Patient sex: M
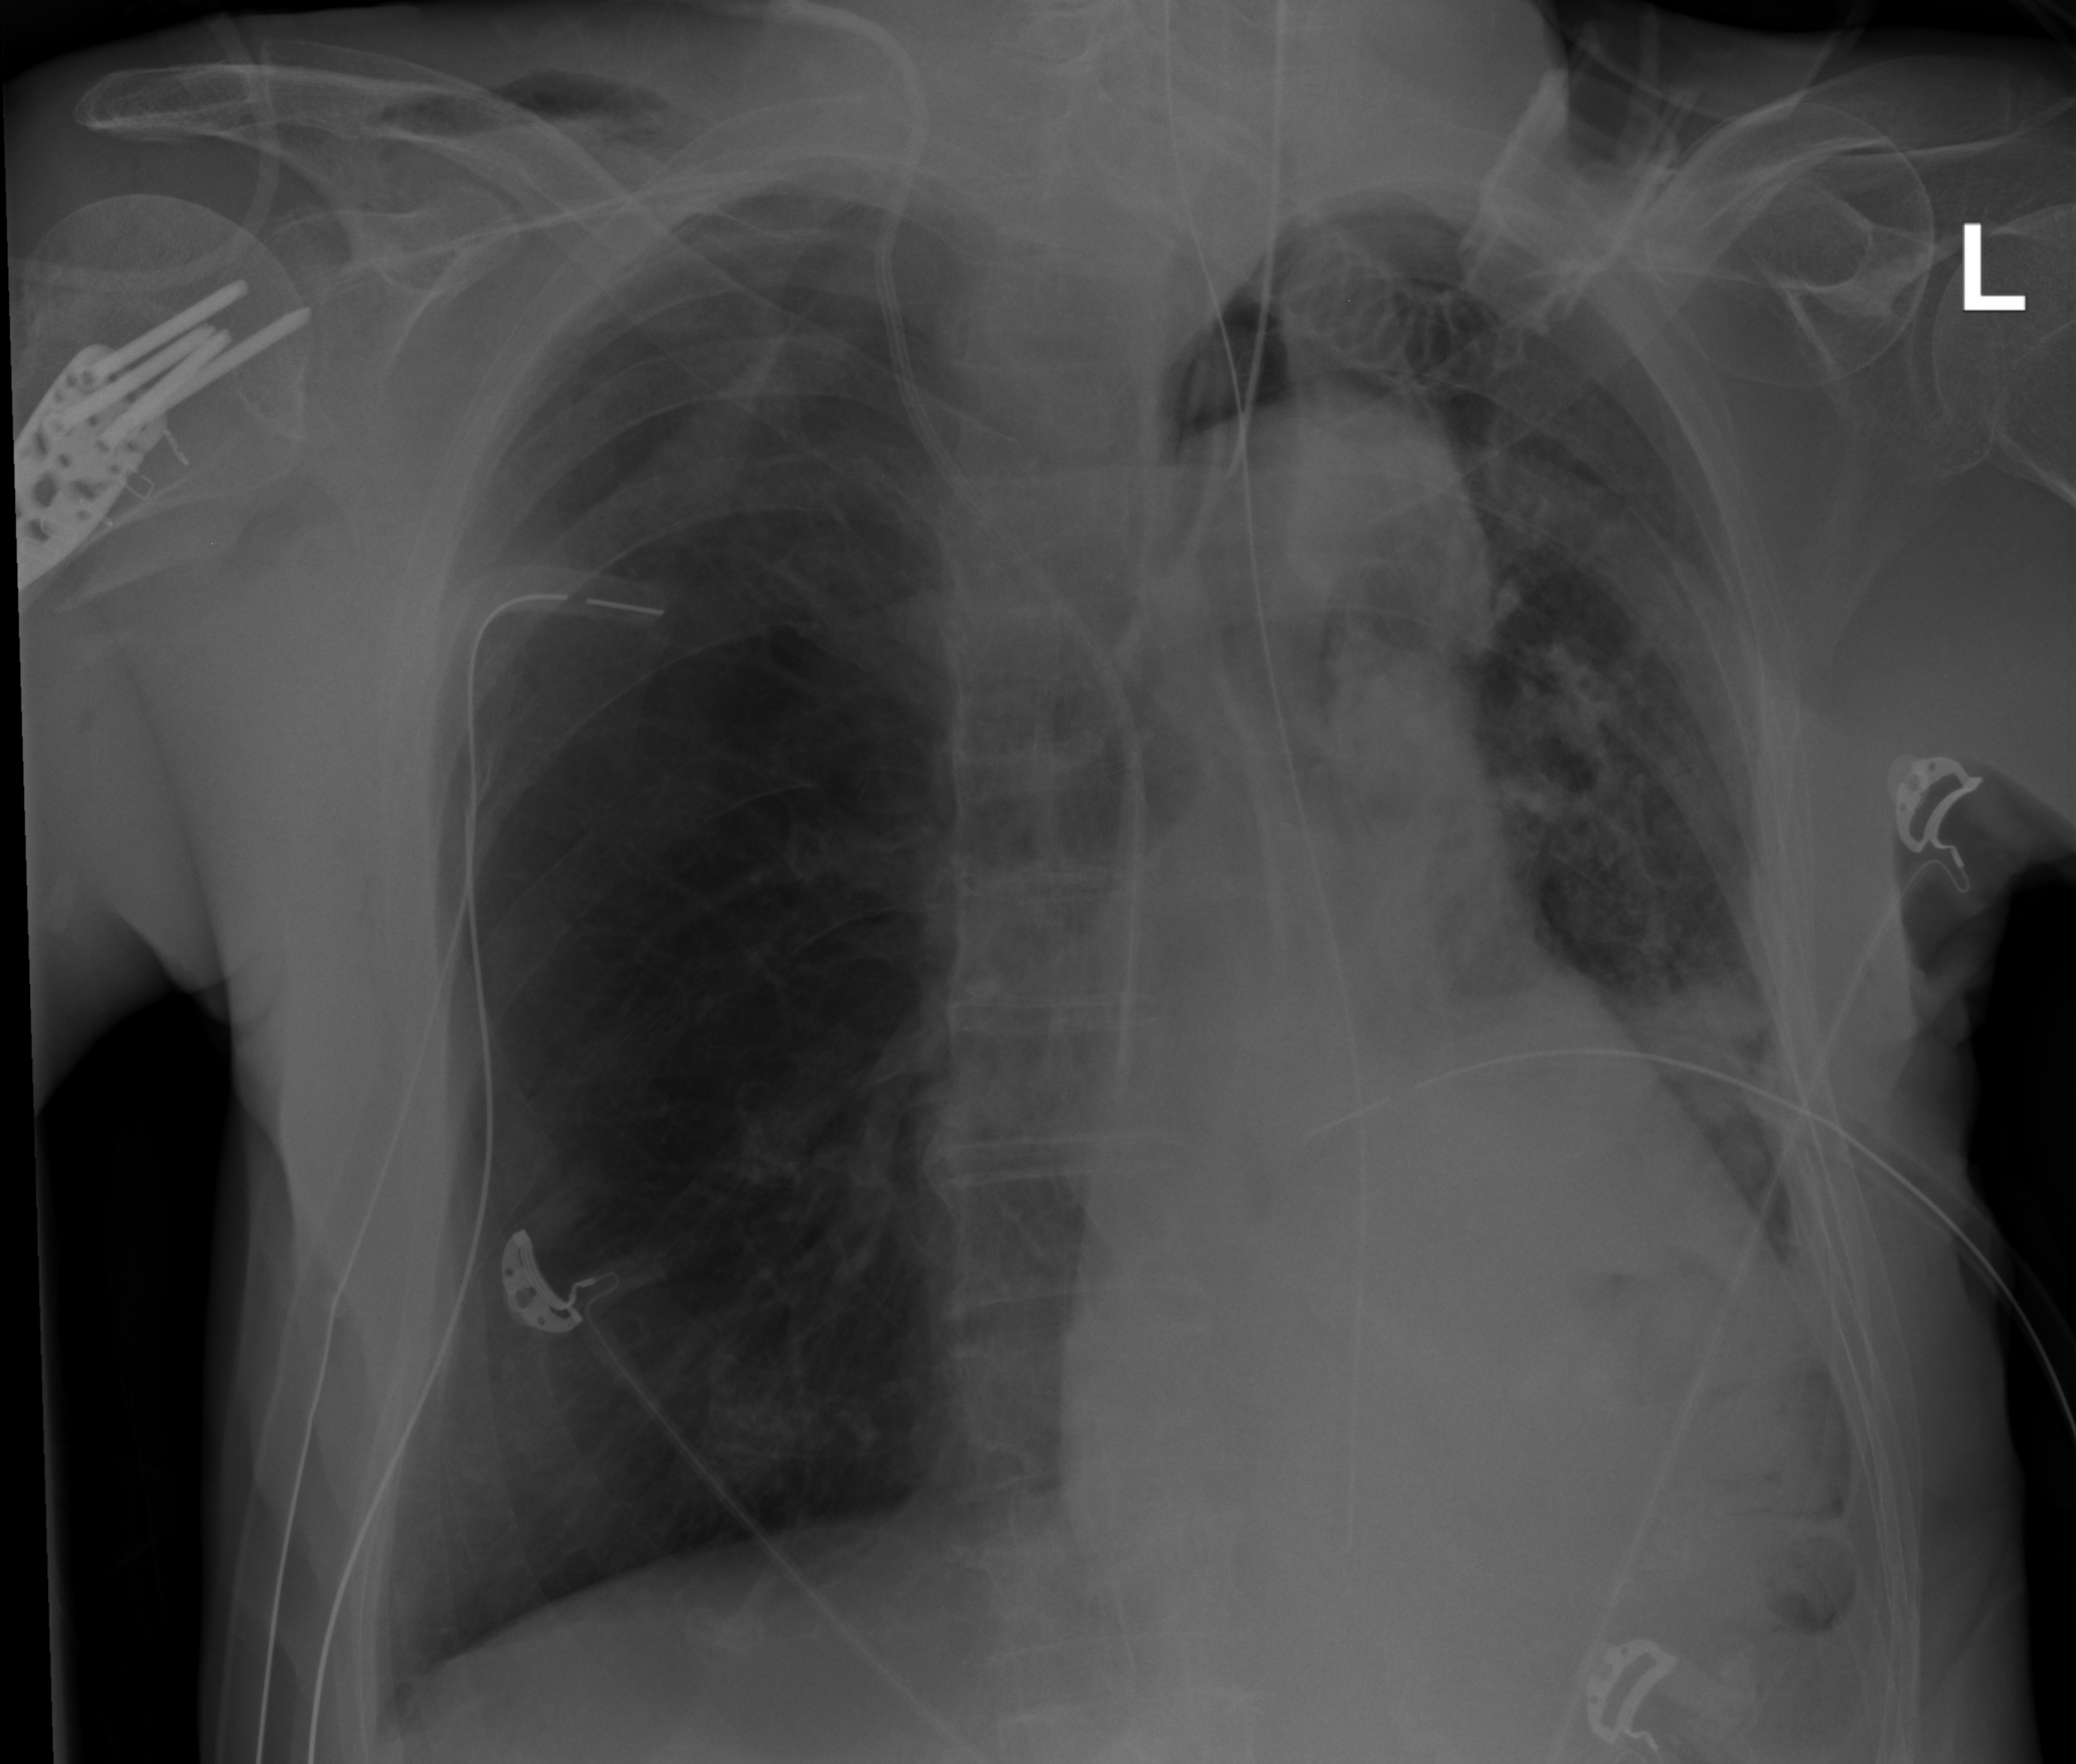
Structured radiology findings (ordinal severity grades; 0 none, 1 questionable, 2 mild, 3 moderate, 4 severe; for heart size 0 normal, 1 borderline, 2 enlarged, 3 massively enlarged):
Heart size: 2
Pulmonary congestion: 0
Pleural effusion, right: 0
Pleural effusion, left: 2
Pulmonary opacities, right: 0
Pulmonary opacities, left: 2
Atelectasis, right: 0
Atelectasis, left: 2